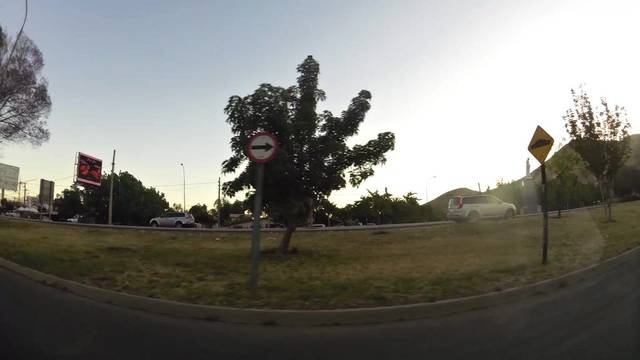
Region: Chile
Coordinates: -33.588, -70.713